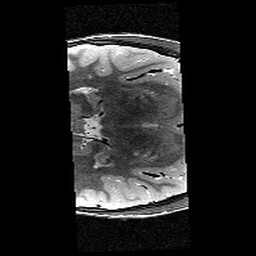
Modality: T2w
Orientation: axial
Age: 12
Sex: male
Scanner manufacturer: siemens
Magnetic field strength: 3 T
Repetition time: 9.23 s
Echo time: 0.067 s